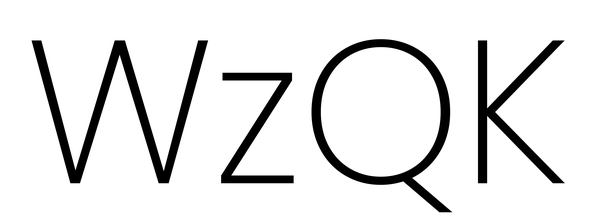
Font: Poppins-ExtraLight